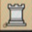
Piece: wR